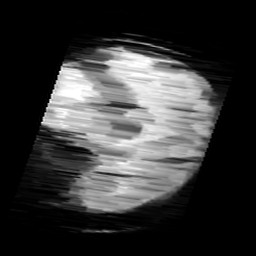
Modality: minIP
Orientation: sagittal
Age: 11
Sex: male
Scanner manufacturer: siemens
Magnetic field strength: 3 T
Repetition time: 0.027 s
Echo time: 0.02 s